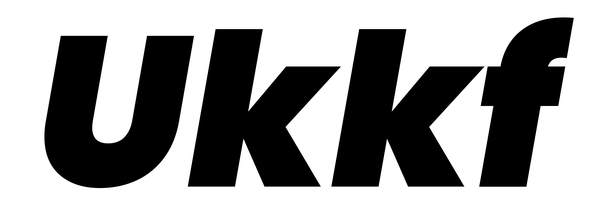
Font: Poppins-BlackItalic